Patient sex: M
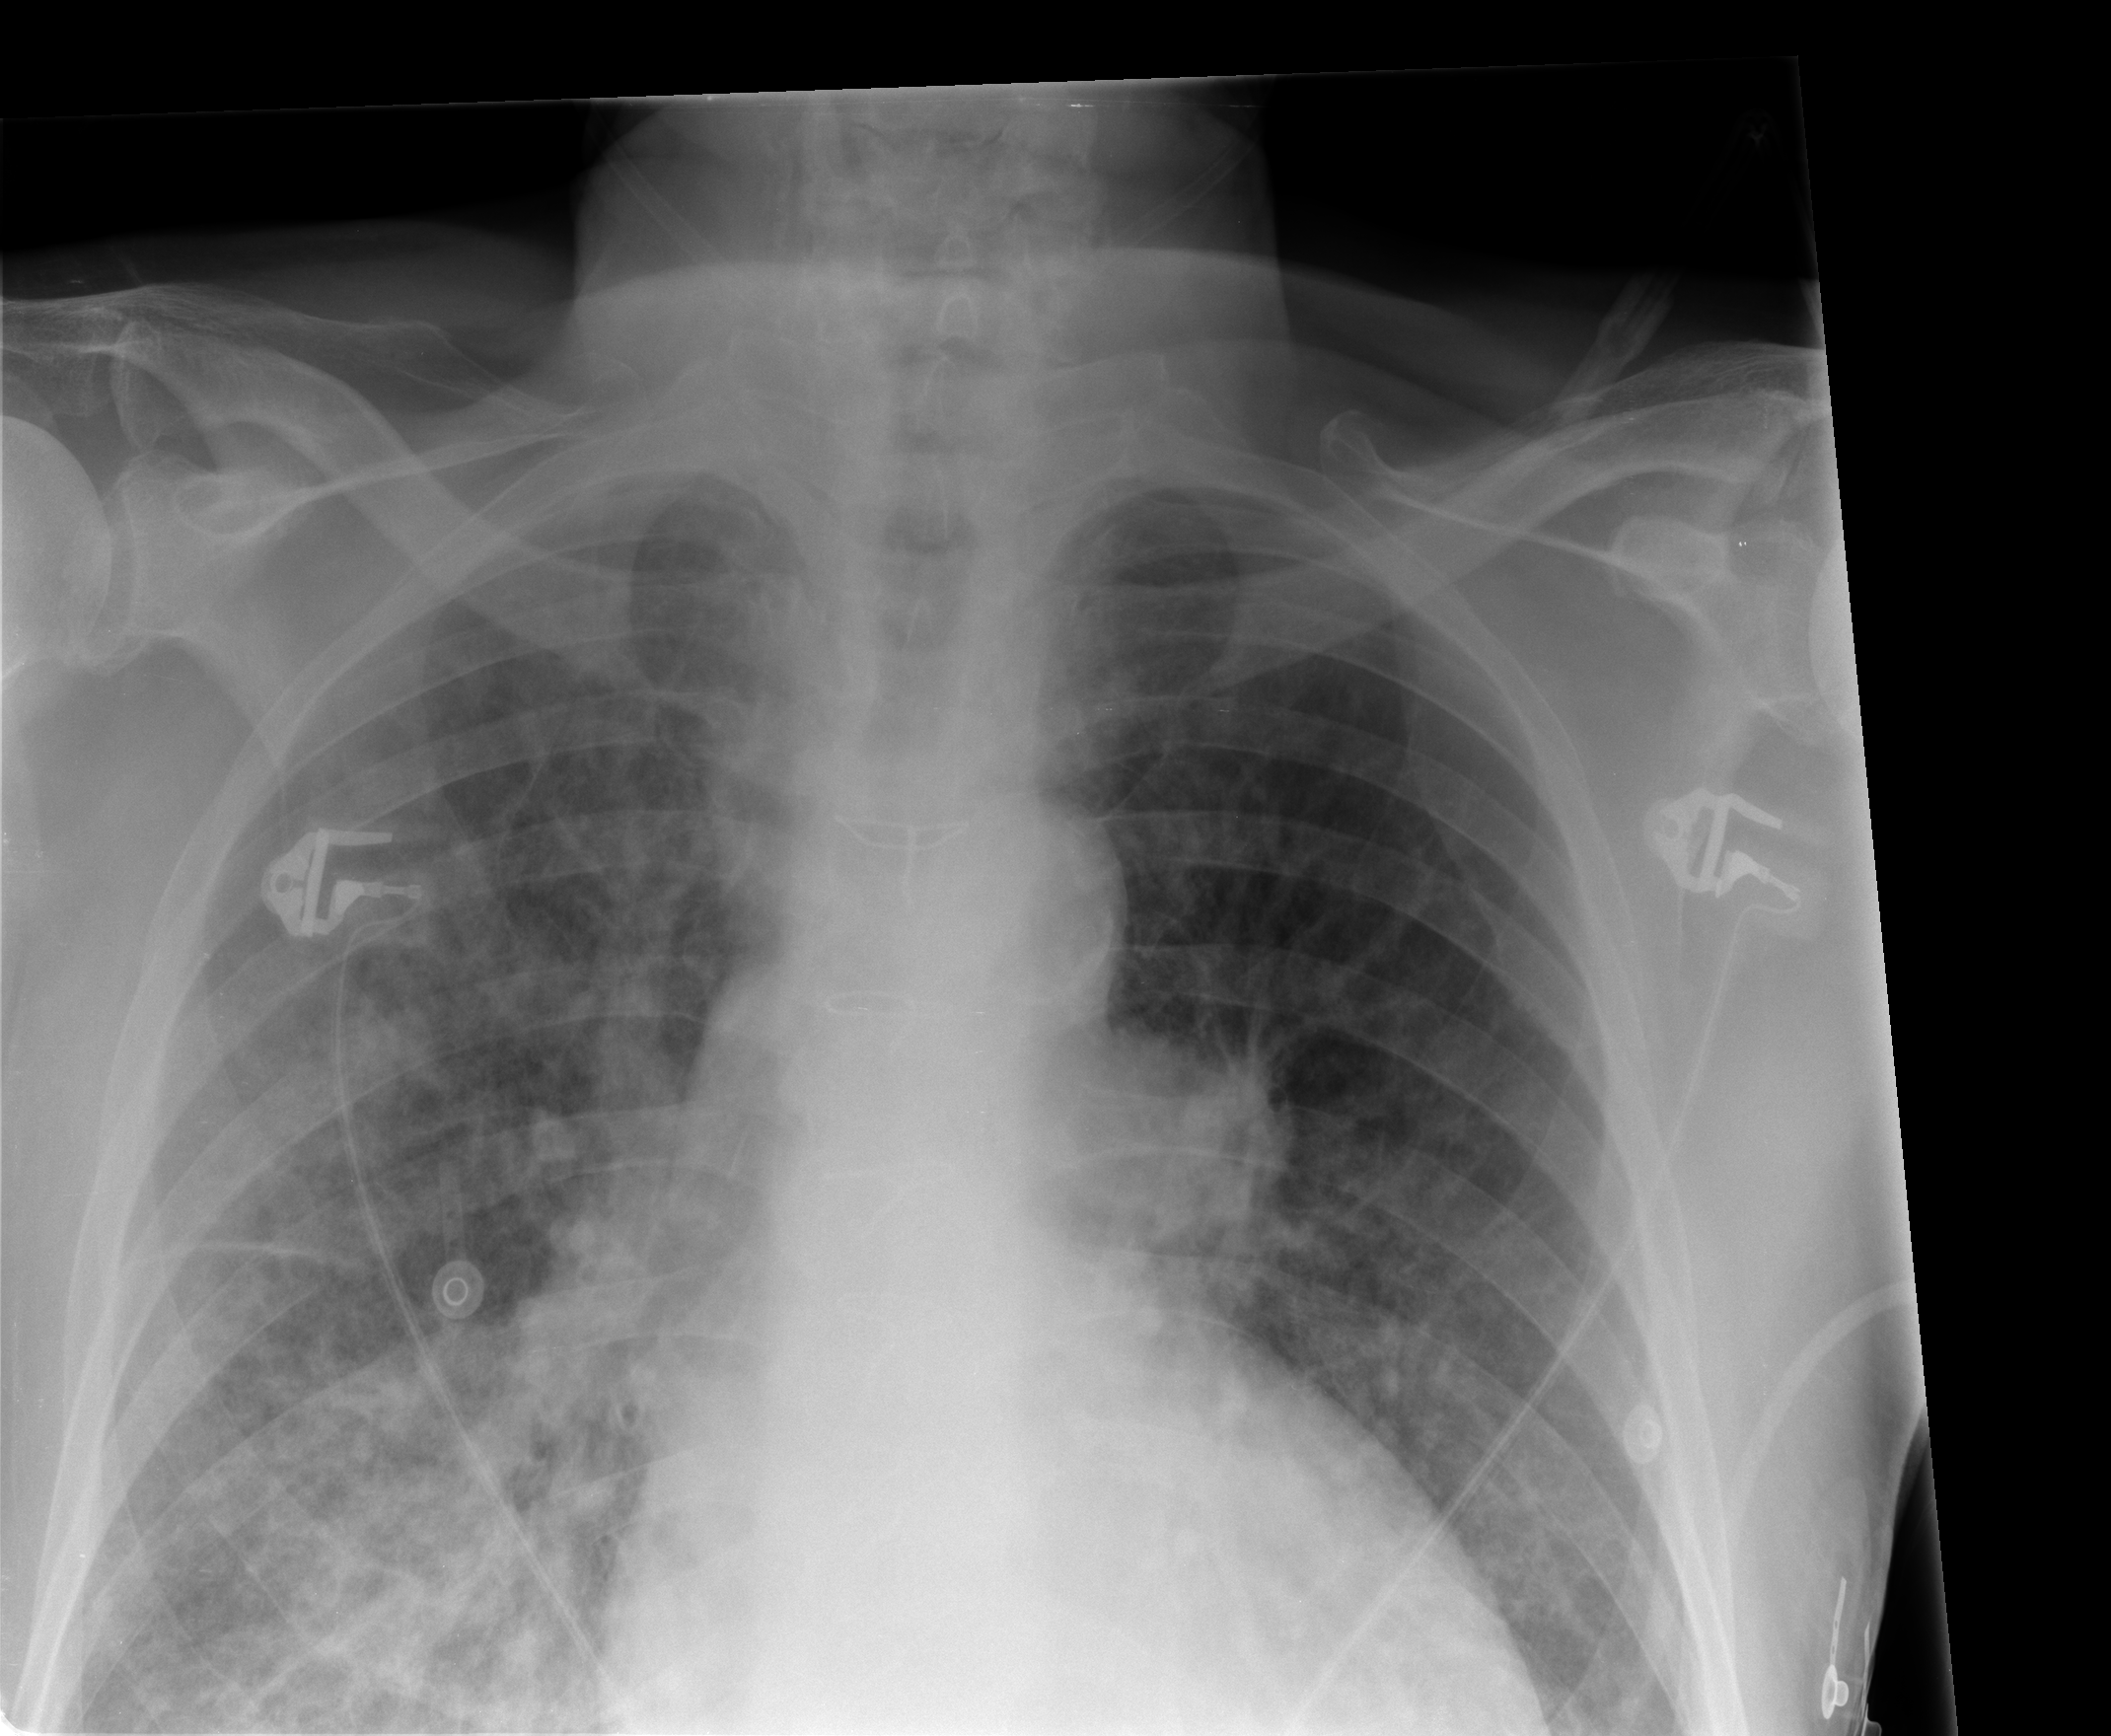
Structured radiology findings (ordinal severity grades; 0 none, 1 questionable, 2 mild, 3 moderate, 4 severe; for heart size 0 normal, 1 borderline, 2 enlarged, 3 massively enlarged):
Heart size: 2
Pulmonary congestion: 2
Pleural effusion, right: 0
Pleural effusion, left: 0
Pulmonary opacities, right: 4
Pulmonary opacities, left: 3
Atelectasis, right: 2
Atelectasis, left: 2